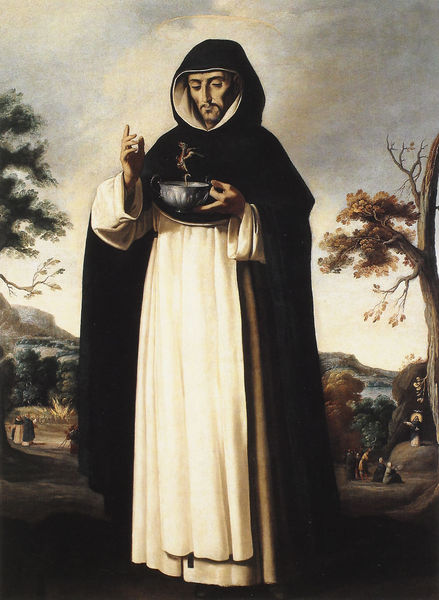
Titel: San Luis Beltrán
Künstler: Francisco de Zurbarán
Institution: Sevilla, Museo de Bellas Artes
Schlagwörter: baum, blätter, hand, himmel, mann, umhang, wasser, weiß, landschaft, menschen, see, geste, hintergrund, männer, schwarz, zeichnung, tier, malerei, bart, halten, schale, silber, bildnis, portrait, büsche, geistlicher, gewand, kelch, kutte, mantel, düster, herbst, messing, habit, dämon, heiligenschein, jesus, teufel, vision, segen, segnen, mönch, predigt, heiliger, zink, drachen, drache, bruder, bund, kapuze, herbstlaub, segensgestus, ber, lnadschaft, kranker baum